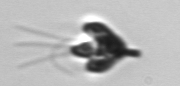
Label: Pyramimonas_longicauda